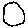
Label: circle